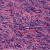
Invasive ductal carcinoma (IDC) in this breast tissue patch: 1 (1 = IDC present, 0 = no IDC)